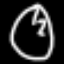
Label: clock